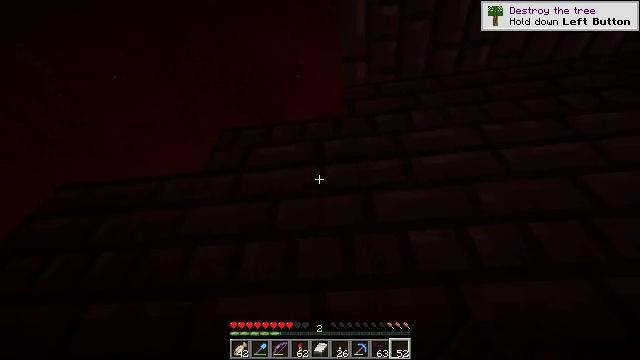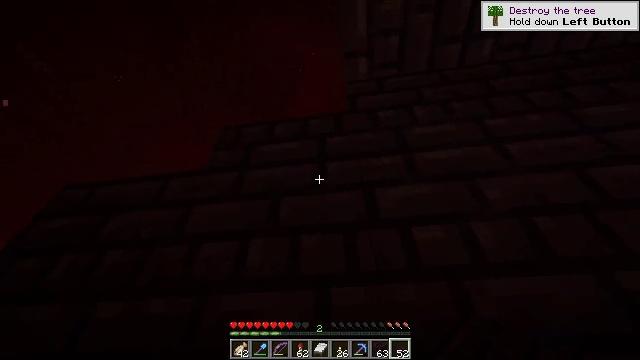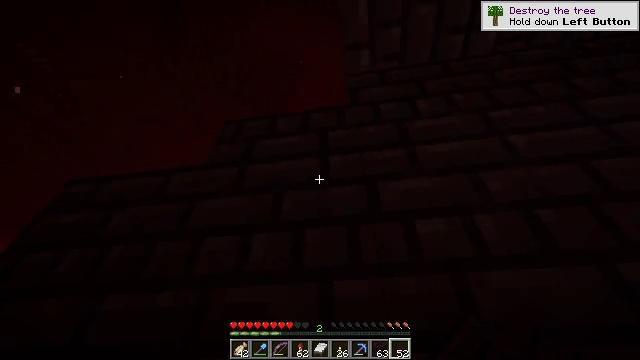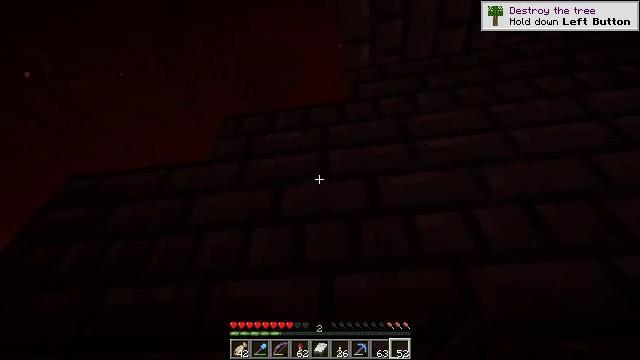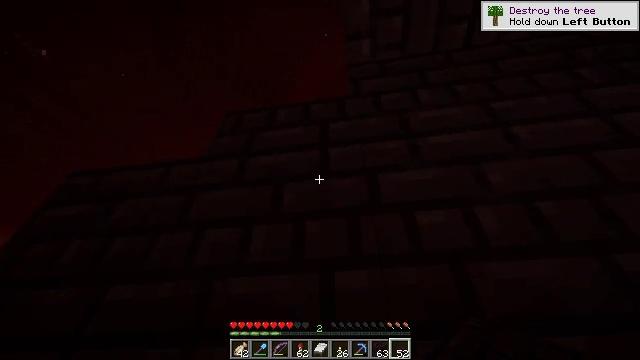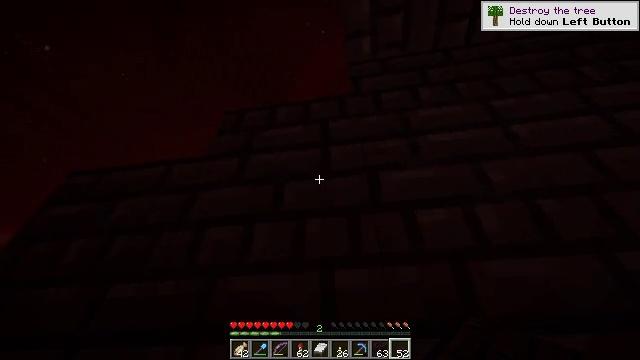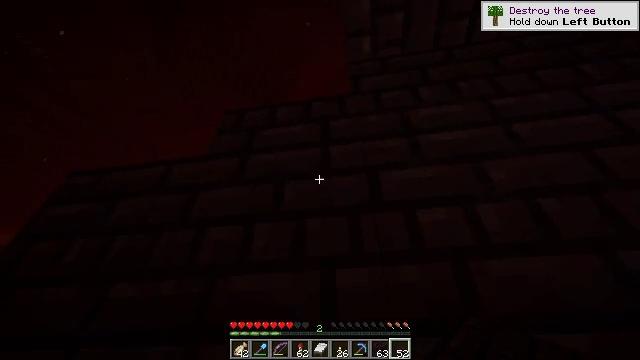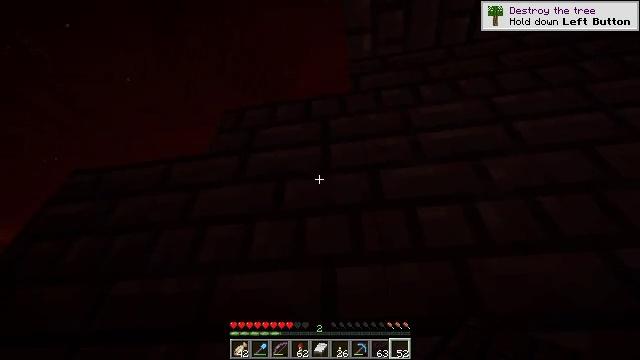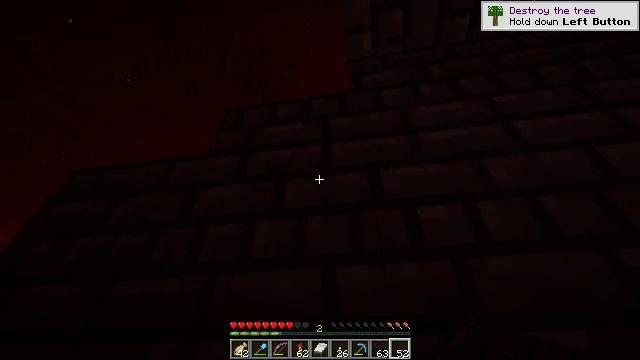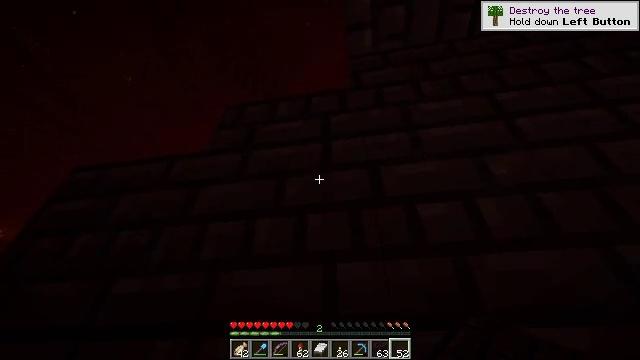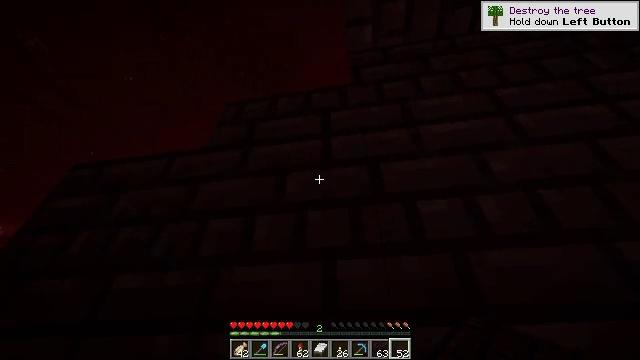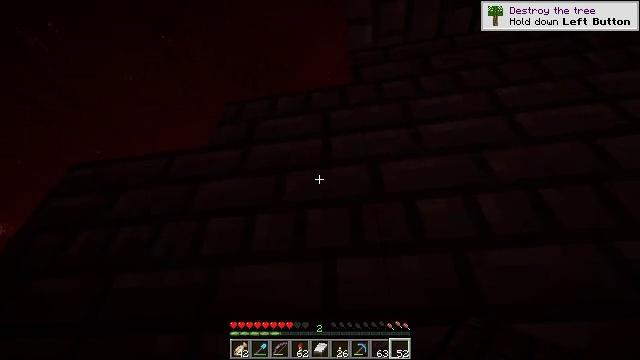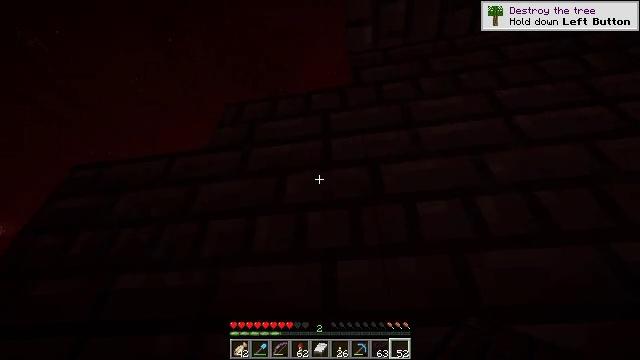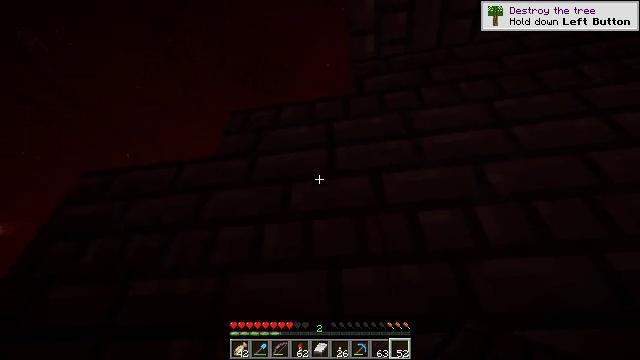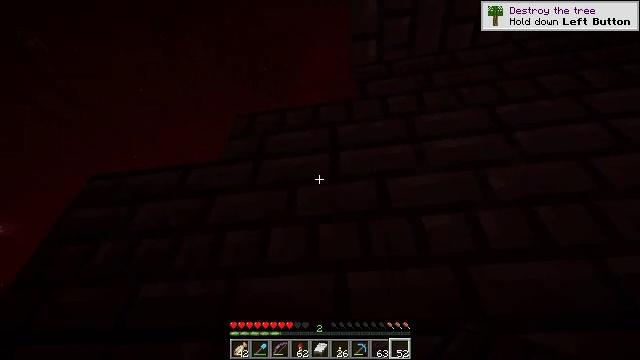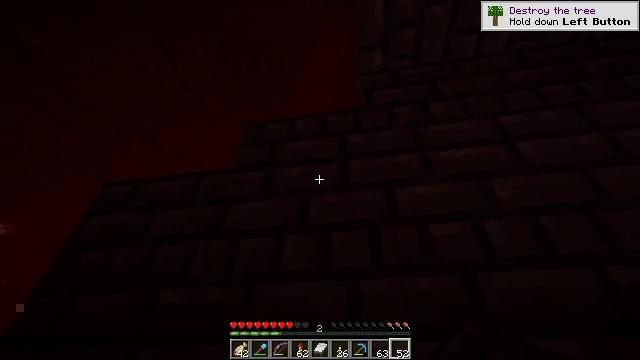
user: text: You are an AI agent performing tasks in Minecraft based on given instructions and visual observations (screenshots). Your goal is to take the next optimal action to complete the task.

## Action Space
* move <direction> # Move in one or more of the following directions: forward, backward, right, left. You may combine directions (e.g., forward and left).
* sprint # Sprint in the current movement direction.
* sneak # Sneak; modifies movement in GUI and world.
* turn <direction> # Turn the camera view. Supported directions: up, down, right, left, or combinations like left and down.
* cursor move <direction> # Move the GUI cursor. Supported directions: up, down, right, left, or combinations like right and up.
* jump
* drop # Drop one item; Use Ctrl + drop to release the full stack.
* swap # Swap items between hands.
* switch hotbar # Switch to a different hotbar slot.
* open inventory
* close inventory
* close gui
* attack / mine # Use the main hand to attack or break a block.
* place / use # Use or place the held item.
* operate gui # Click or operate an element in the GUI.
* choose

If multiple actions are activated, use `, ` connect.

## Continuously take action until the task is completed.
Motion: motion action
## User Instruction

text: Mine nether brick slab.
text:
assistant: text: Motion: sneak
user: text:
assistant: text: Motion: sneak, turn down
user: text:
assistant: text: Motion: sneak, turn down
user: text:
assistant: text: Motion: sneak
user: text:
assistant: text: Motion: sneak
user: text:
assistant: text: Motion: sneak
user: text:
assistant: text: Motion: sneak
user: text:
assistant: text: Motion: sneak
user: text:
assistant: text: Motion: sneak
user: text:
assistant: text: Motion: sneak
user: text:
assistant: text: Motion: sneak
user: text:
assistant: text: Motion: move back, sneak
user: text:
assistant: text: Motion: move back and move left, sneak
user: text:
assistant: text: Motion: move back and move left, sneak
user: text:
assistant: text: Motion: move back and move left, sneak
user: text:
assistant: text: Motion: move left, sneak
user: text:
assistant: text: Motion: sneak
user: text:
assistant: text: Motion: sneak
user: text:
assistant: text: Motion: sneak
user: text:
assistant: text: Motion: sneak
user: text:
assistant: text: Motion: sneak
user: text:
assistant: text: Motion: sneak, turn right
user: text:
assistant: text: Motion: sneak, turn right
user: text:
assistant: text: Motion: sneak, turn right and up
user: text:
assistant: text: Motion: sneak
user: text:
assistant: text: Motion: sneak
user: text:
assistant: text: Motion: sneak
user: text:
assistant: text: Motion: sneak
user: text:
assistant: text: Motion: sneak
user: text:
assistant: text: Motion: sneak